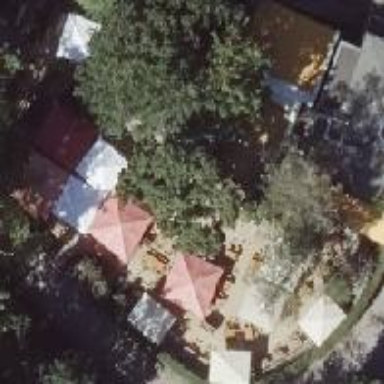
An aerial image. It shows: Outdoor seating area for leisure land.